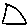
Label: triangle